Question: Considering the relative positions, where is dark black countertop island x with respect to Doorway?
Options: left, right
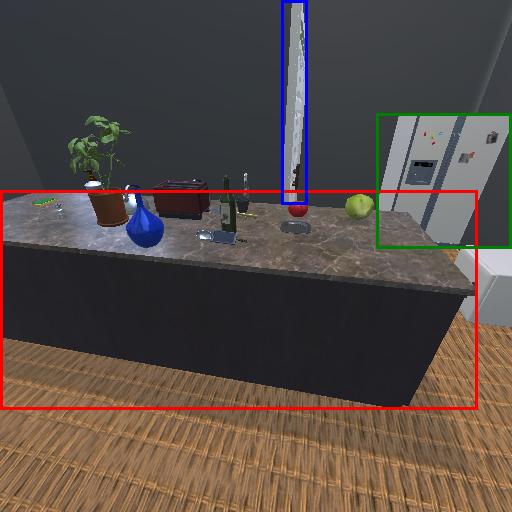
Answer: left